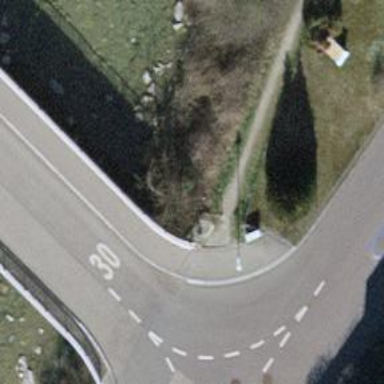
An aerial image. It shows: Sidewalk on bridge.